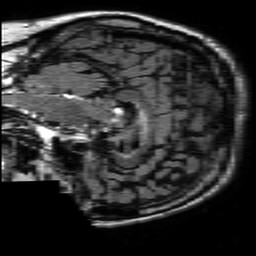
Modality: FLAIR
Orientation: sagittal
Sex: male
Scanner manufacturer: philips
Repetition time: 11 s
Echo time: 0.125 s